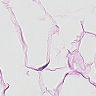
Metastatic tissue present: no